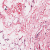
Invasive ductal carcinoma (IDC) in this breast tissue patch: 0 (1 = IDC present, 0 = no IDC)